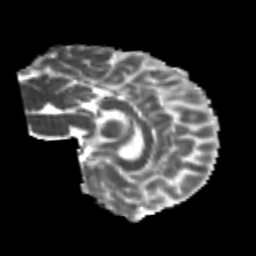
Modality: MD
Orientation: sagittal
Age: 24
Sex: female
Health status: healthy
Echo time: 0.074 s